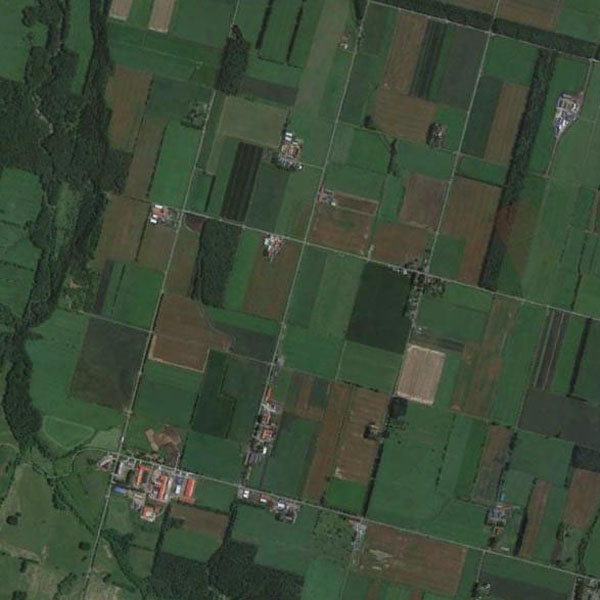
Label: Farmland